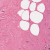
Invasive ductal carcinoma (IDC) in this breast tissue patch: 0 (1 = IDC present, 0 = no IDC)